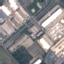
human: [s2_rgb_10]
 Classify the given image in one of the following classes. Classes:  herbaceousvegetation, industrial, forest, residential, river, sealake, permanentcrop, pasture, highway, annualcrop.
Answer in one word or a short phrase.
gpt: Industrial